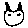
Label: cat